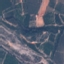
Label: PermanentCrop